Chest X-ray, AP view. Patient: 86 years old, sex M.
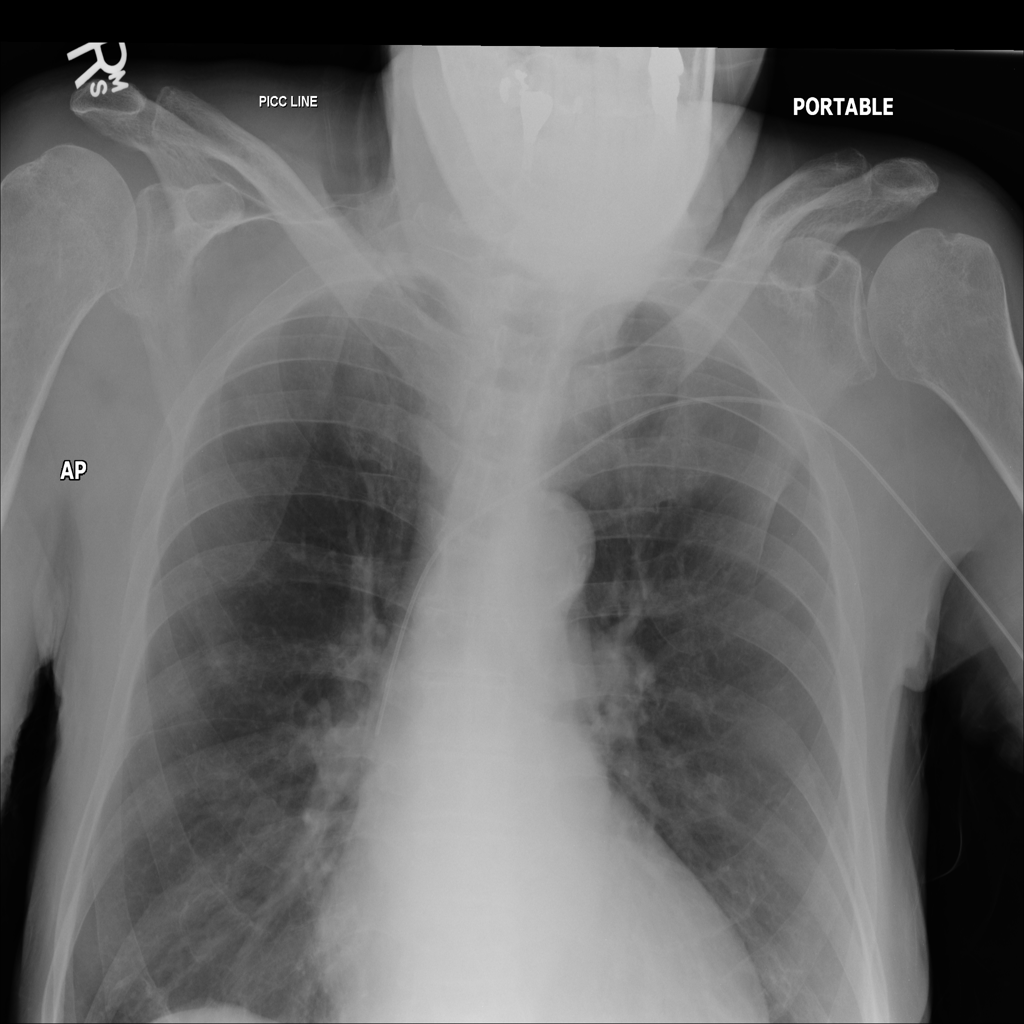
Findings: No Finding